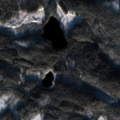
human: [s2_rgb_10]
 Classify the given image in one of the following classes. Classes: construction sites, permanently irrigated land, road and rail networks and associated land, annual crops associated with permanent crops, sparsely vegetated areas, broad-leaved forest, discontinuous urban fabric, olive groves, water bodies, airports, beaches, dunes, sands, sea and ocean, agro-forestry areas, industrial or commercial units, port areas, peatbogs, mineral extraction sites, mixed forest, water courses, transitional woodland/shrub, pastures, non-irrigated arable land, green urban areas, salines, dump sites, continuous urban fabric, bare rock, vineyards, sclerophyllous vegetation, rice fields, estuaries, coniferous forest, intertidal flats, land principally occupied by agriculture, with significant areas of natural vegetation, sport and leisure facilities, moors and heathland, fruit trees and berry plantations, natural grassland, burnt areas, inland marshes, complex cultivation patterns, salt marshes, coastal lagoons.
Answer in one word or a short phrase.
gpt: coniferous forest, mixed forest